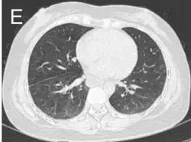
Chest CT scanning of the patient. (C) CT demonstrated lung injury did not progress after five cycles of chemotherapy and targeted therapy.
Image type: radiology (ct)